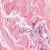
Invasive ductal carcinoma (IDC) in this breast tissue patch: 0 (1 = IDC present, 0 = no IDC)